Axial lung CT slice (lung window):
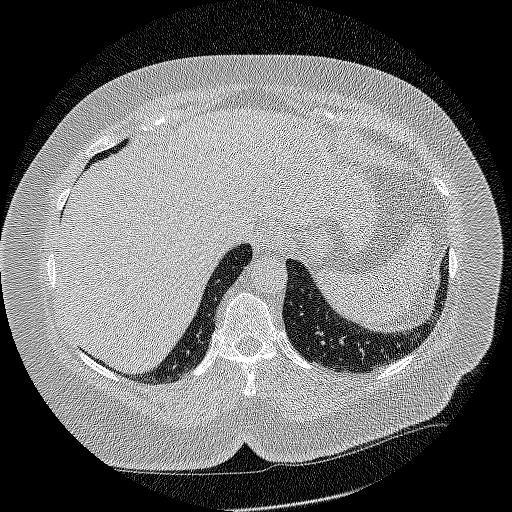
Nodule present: no